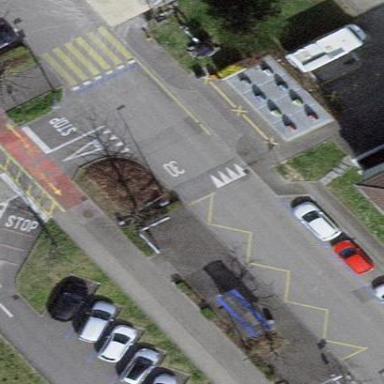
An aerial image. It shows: Platform with asphalt surface and shelter. It is designed for public transport.